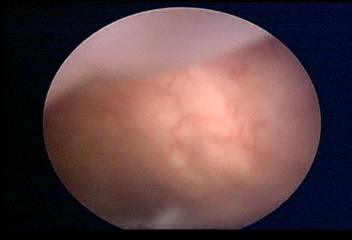
Modality: WLC
Class: Normal mucosa
Bladder cancer association: No